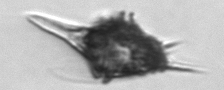
Label: Amylax